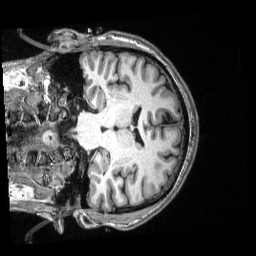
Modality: T1w
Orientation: coronal
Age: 47
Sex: male
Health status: healthy
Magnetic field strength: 3 T
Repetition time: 2.53 s
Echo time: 0.00331 s